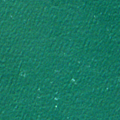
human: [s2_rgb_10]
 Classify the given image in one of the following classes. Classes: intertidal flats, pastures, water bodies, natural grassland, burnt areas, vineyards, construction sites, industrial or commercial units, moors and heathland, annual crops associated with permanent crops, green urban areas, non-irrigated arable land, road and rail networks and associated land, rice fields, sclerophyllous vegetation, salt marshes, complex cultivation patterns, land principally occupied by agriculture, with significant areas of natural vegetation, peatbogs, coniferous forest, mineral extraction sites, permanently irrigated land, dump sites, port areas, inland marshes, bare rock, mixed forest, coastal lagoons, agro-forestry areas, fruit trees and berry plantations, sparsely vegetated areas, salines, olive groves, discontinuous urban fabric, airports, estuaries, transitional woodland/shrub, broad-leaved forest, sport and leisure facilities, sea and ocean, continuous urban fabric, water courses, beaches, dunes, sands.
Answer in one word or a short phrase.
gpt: sea and ocean